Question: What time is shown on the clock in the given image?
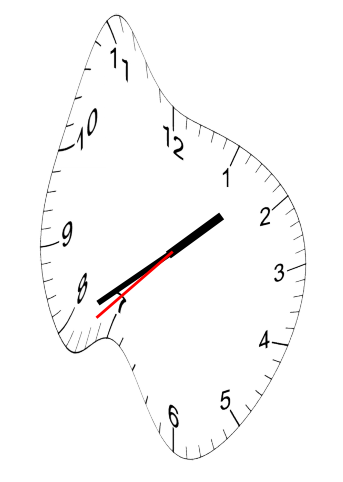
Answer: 01:39:38